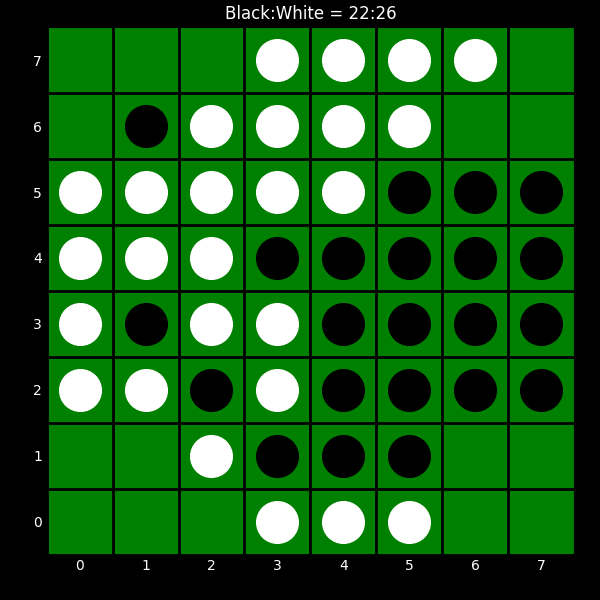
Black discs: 22
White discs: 26